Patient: sex M, age 45
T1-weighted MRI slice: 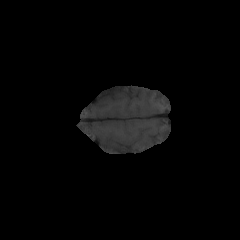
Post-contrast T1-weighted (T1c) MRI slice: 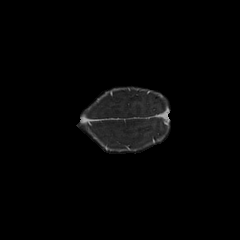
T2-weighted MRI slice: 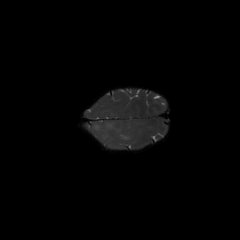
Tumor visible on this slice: yes
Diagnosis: Astrocytoma, IDH-mutant
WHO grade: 3